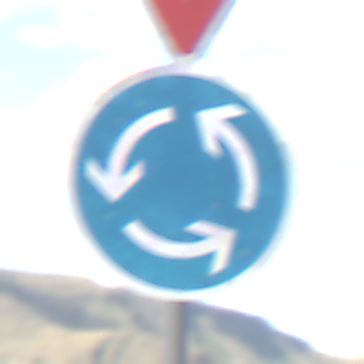
Verkehrszeichen: Kreisverkehr
Zusatzzeichen oben: VorfahrtGewaehren
Umgebung: Outdoor, Nature
Tageszeit: Midday
Wetter: PartlyCloudy
Licht: Natural
Jahreszeit: NotSpecified
Kontrast: LowContrast